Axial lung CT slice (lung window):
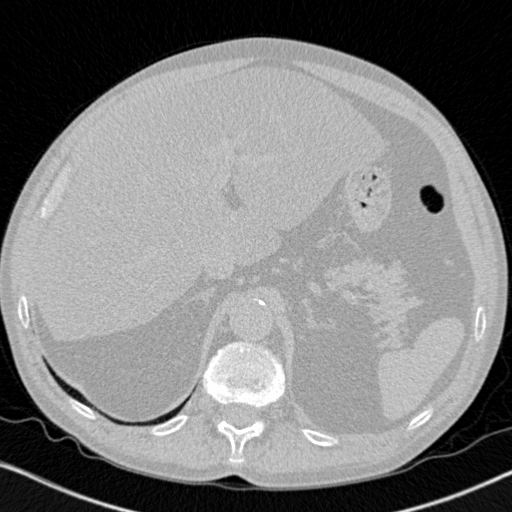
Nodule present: no